Question: I tried two different implementations of FFT in C# and both are giving me some strange results. To create a minimal test I really came down to single normalized (all params = 1) cosine wave which I supply to the FFT but instead of getting single peak at 1Hz, I am getting some function resembling cardinal sine (SINC). Now that's a little weird as SINC should be result of FFT for some flat box function. I'm out of ideas what could cause this behavior and just to be sure I ran a demo that shows the expected results <URL>.
I'm currently using this <URL>, but same results were with ExoCortex 1.2.
Here's the screenshot of result of FFT in frequency domain on left and the signal in time domain on right.

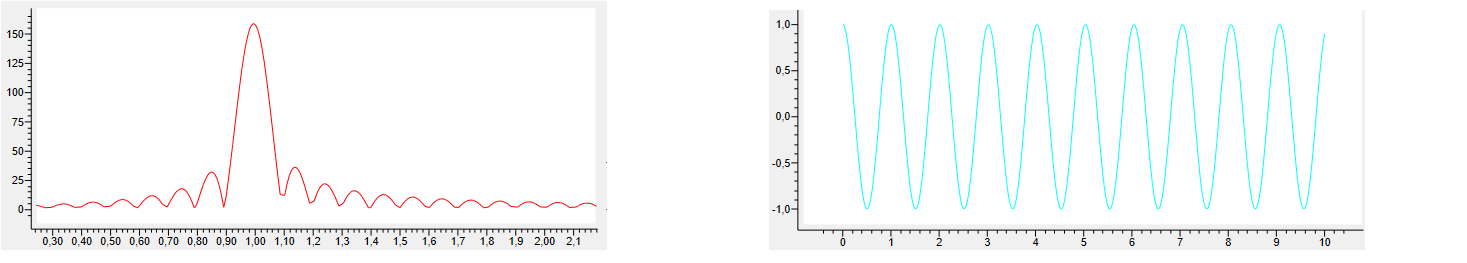
Answer: As <URL> and transforming my time domain signal to sine wave rather than cosine resulted in huge improvement, where I basically get narrow bell with maximum at right frequency. This is therefore the optimal solution and both commenters deserve credit.